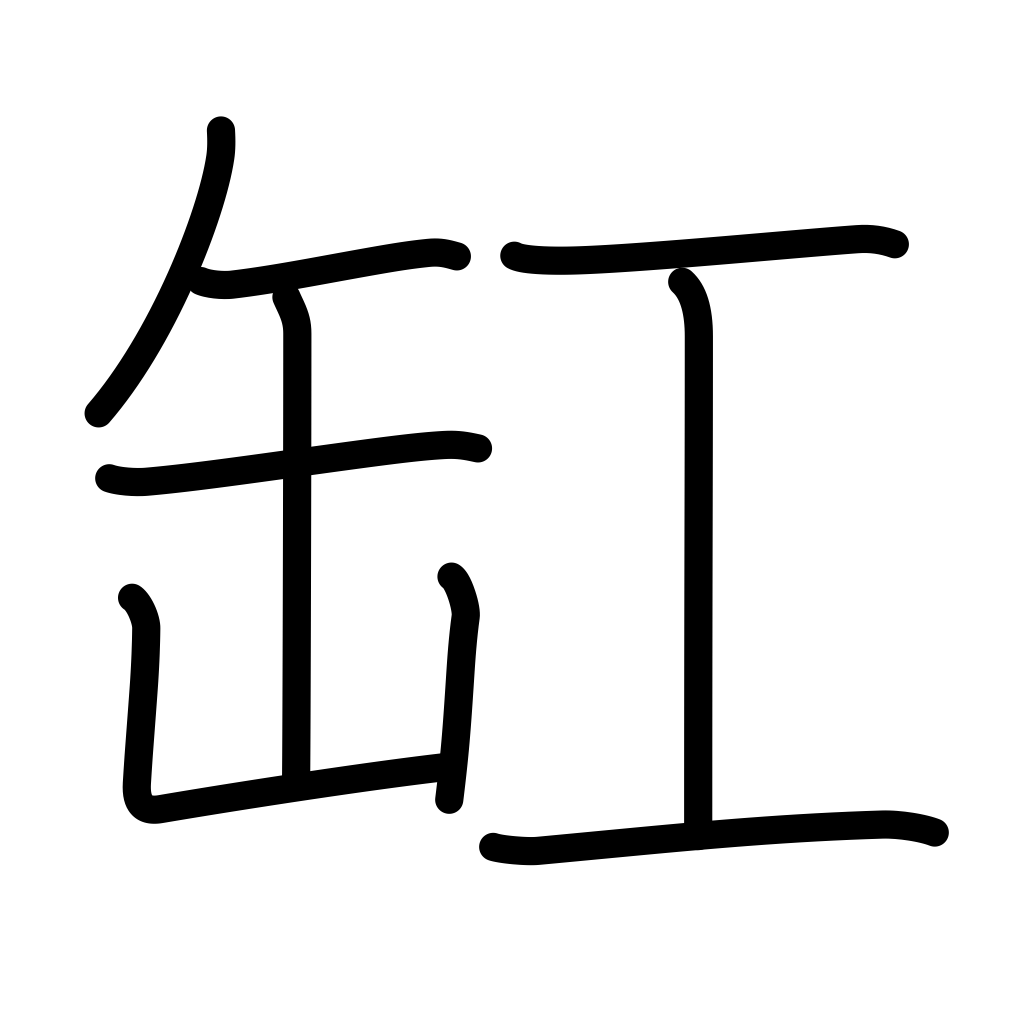
Meaning: urn